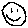
Label: smiley face